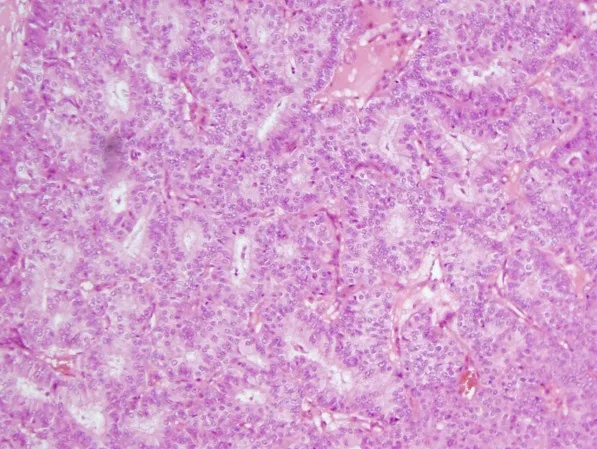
Hematoxylin-eosin stain in excised tumours, At higher power, a papillary and solid proliferation of atypical cells of a uniform population were observed. Fibrovascular cores were well visualized.
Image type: pathology (h&e)